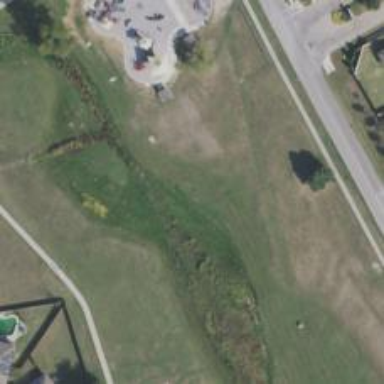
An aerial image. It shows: Disc golf hole in disc golf sport setting.